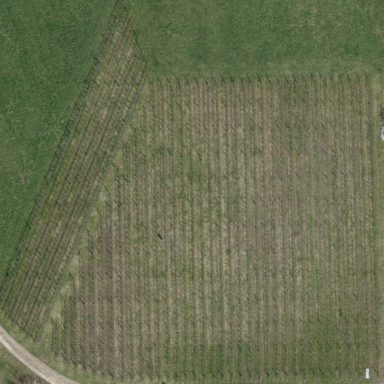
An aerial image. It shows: Beautiful vineyard in the countryside.